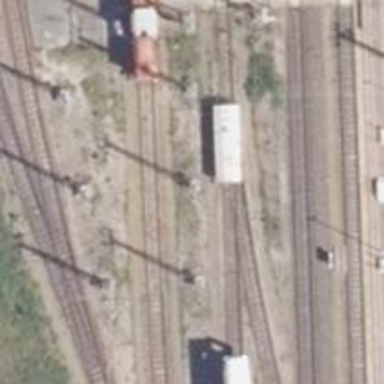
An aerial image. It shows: Railway spur service.